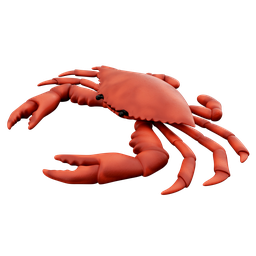
Label: animals